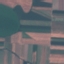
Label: AnnualCrop